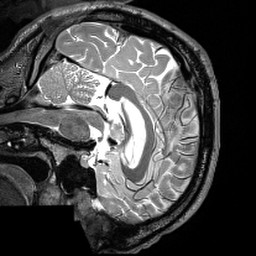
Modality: T2w
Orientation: sagittal
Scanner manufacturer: siemens
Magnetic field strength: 3 T
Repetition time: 3 s
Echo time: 0.418 s